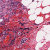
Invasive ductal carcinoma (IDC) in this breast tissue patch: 1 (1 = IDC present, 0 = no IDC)